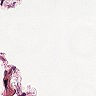
Metastatic tissue present: no